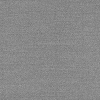
Atmospheric dust classification: dusty